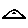
Label: triangle